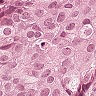
Metastatic tissue present: yes